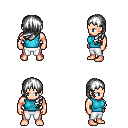
a pixel art fantasy rpg character, male body template, human, light skin, teal sleeveless shirt, white pants, white left-swept hairstyle, four views (front, back, left, right), 2x2 character sprite sheet, small pixel art, hard edges, no anti-aliasing